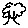
Label: tree